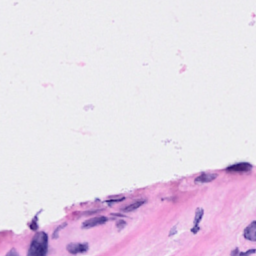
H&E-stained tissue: Breast